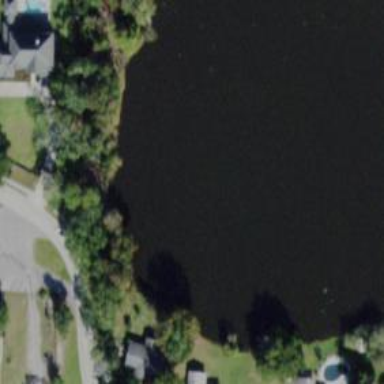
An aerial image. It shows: Pond with natural water.